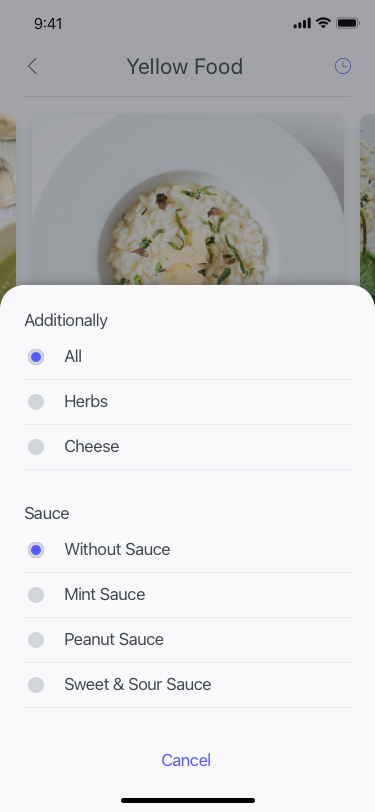
Text in this UI design:
Add to Cart
$4.25
Lorem ipsum dolor sit amet, consectute adipiscin elit, sed diam nonummy nibh euismod
310 g / pieces
Risotto with Rice
Yellow Food
Cancel
Cheese
Herbs
All
Additionally
Sweet & Sour Sauce
Peanut Sauce
Mint Sauce
Without Sauce
Sauce